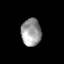
Tissue: lung
Cell type: Others
Senescence score: 0.1944
Nuclear area (px): 533
Mean DAPI intensity: 156.371